Field crop: maize
Growth stage: 2
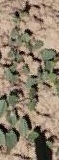
Species: convolvulus